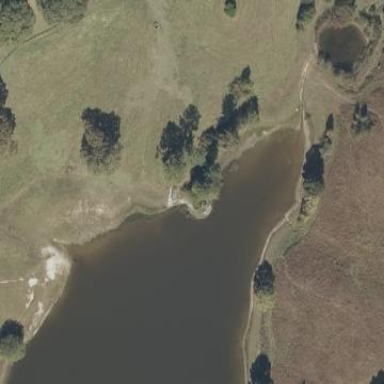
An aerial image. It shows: Natural lake or pond.